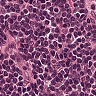
Metastatic tissue present: no